Field crop: maize
Growth stage: 2
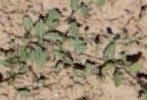
Species: convolvulus